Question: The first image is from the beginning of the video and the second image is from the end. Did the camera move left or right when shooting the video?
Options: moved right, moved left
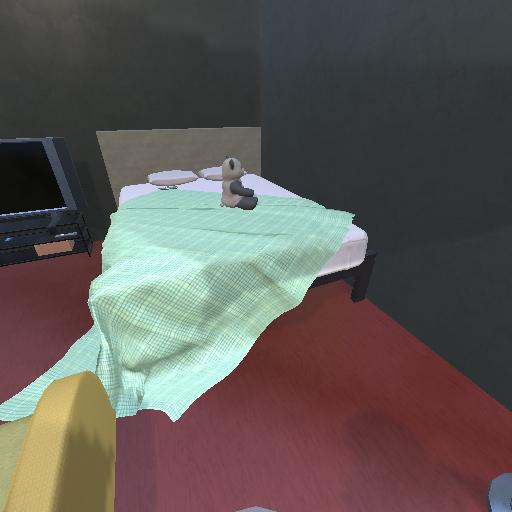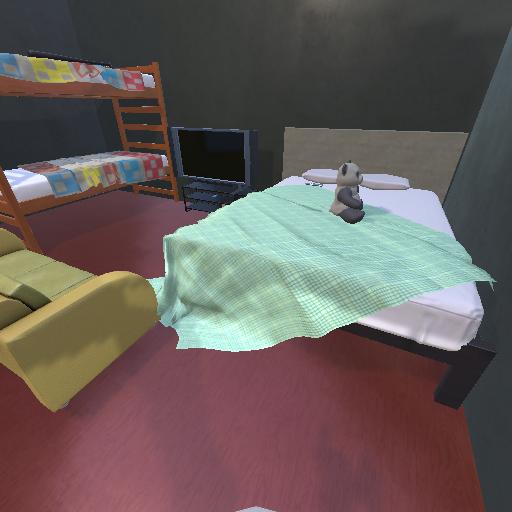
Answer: moved right